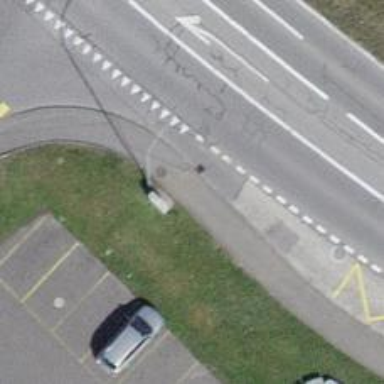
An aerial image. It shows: Sidewalk along the footway.